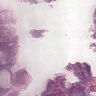
Metastatic tissue present: no